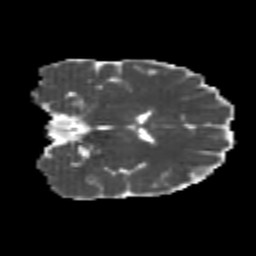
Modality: MD
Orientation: coronal
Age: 23
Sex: female
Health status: healthy
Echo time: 0.074 s